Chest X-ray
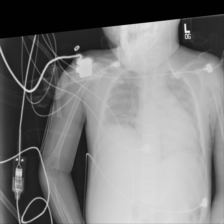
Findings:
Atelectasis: negative
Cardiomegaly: negative
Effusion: negative
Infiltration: negative
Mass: negative
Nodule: negative
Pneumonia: negative
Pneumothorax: negative
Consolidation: negative
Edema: negative
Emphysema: negative
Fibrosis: negative
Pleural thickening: negative
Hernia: negative